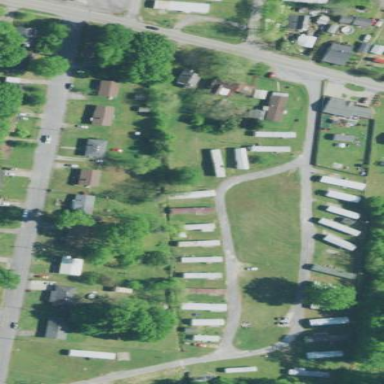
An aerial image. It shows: Residential area with mobile homes.